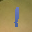
Label: 1